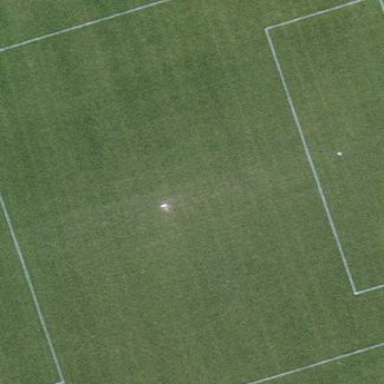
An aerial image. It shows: Soccer pitch with grass surface for leisure land.